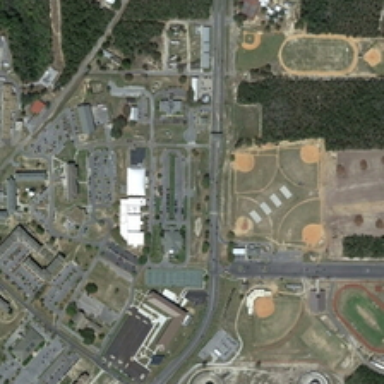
Two playgrounds and several baseball fields are in a school .